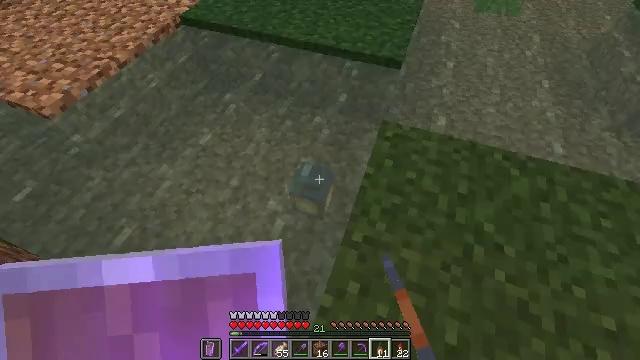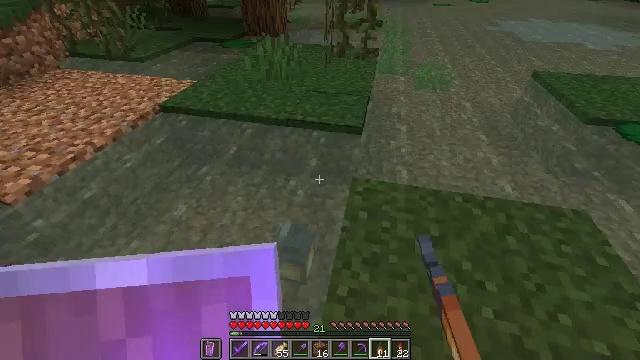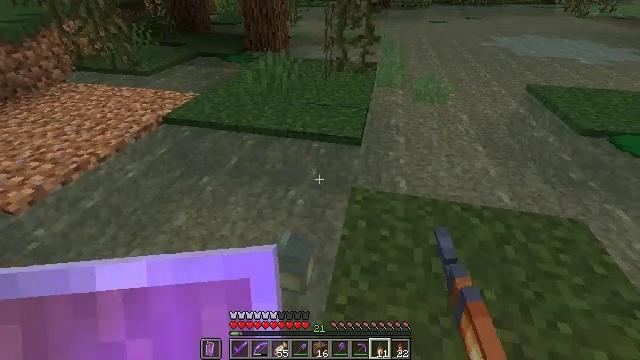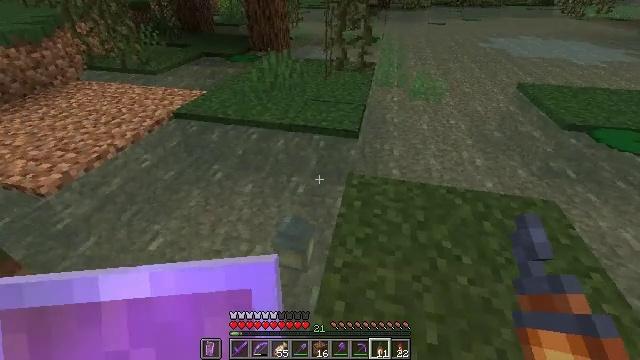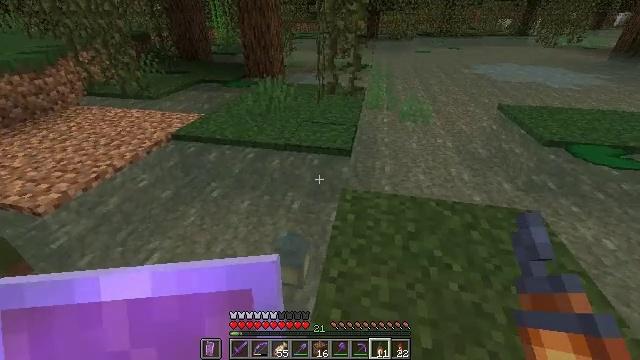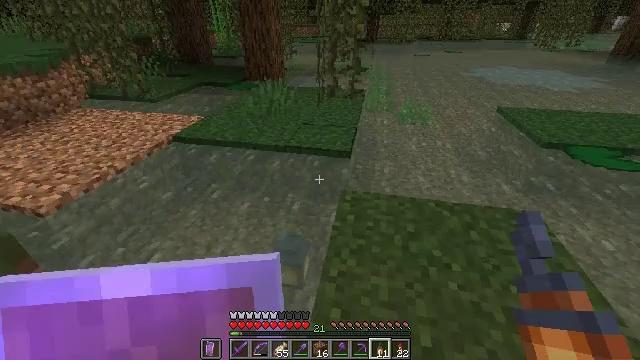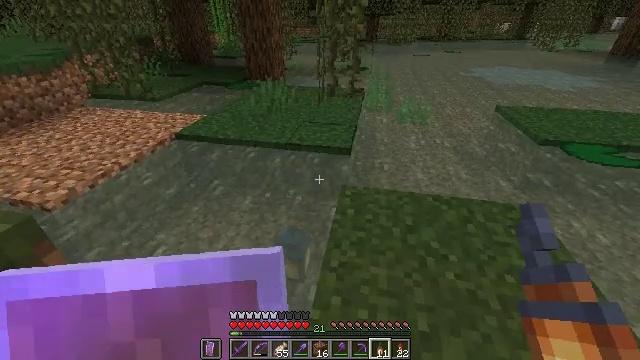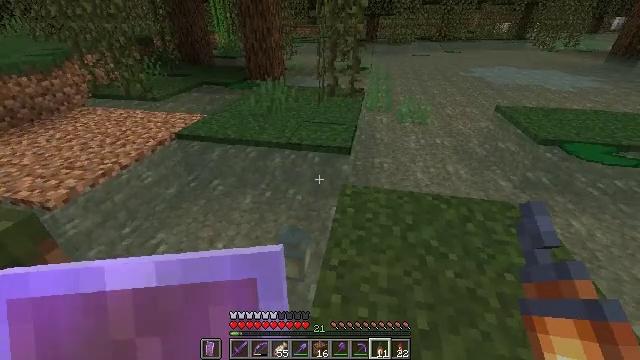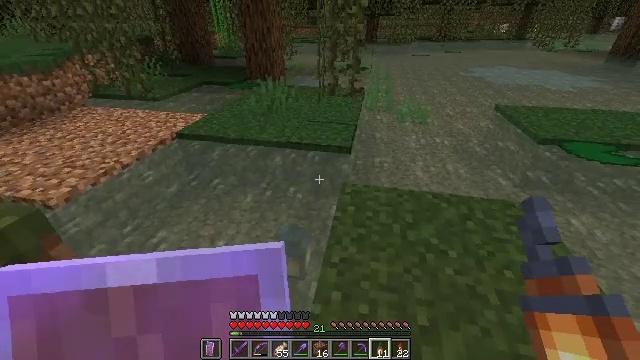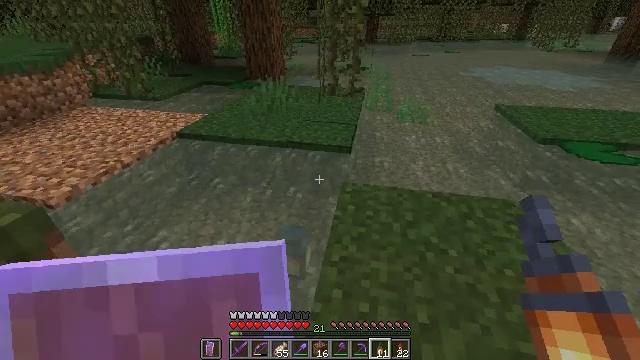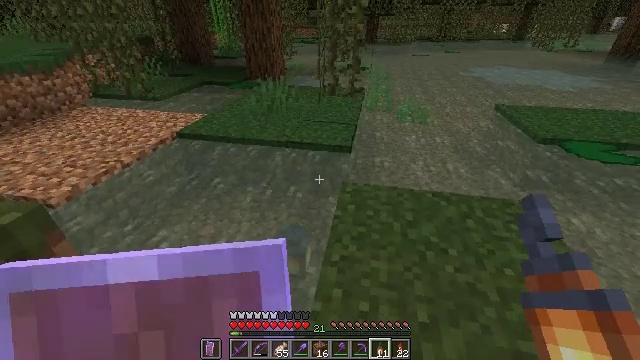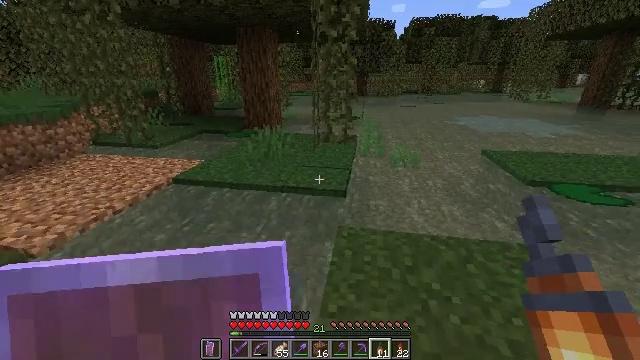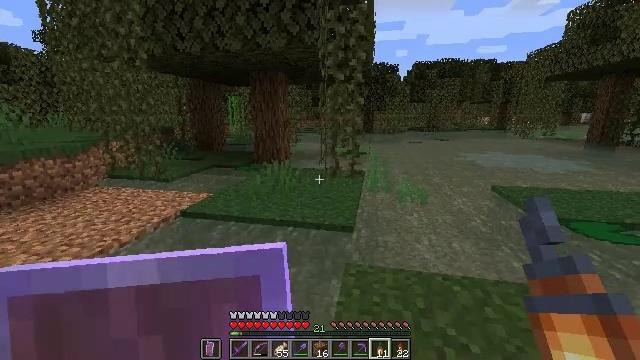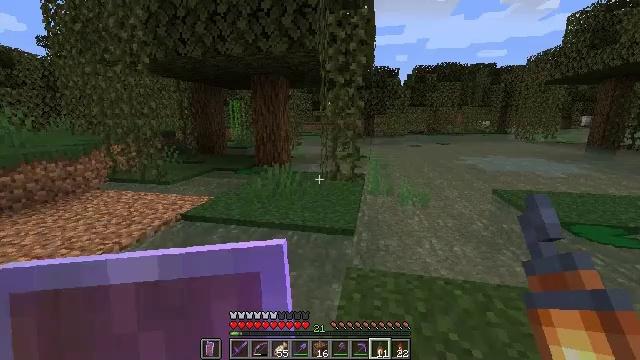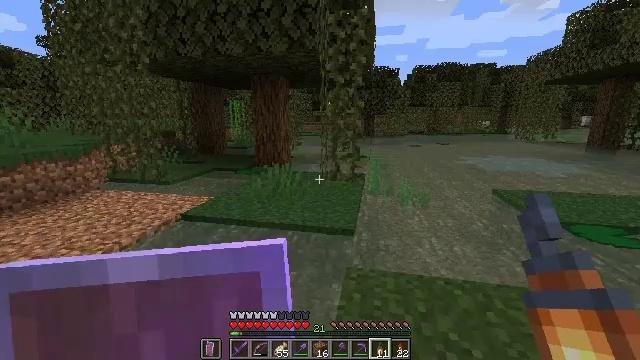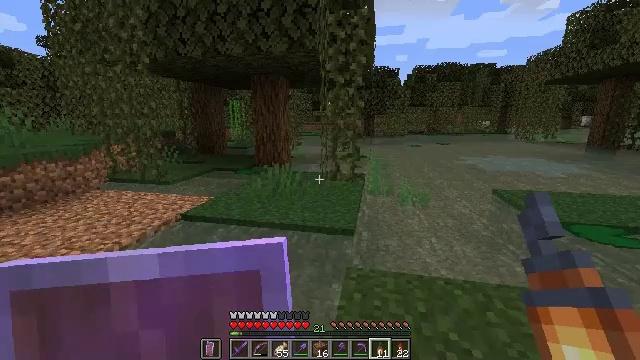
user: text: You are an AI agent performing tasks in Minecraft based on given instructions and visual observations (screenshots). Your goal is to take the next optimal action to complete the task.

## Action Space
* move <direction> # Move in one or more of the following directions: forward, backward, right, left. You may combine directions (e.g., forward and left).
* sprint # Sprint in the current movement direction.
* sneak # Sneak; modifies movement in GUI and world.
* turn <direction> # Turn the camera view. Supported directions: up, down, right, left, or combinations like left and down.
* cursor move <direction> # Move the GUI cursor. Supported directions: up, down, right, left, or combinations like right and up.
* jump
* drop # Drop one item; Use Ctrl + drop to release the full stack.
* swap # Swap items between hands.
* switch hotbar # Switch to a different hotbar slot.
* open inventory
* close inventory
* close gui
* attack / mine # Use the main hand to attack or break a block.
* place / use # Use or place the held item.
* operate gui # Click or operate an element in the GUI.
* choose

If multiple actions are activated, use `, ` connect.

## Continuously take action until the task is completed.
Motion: motion action
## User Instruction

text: Mine grass block from the ground.
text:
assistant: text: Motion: move back, turn right and up
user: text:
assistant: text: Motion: move back, turn up
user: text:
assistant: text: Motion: move back
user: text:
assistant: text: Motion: turn right and up
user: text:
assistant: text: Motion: no_op
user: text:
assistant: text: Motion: no_op
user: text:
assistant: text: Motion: no_op
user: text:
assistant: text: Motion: no_op
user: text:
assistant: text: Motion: no_op
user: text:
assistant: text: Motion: no_op
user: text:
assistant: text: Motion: turn right and up
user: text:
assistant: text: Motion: turn left and up
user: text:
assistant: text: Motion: no_op
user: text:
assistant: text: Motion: no_op
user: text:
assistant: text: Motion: no_op
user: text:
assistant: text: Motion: no_op
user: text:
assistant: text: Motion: no_op
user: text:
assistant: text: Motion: no_op
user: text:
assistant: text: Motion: no_op
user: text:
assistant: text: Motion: turn left
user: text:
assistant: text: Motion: turn left
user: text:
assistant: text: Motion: turn left and up
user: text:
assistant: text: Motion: turn left and up
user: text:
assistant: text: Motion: move right, turn left
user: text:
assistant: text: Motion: move right
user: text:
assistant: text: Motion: move right
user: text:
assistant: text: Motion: no_op
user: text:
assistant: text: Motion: no_op
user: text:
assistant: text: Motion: no_op
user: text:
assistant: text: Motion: no_op